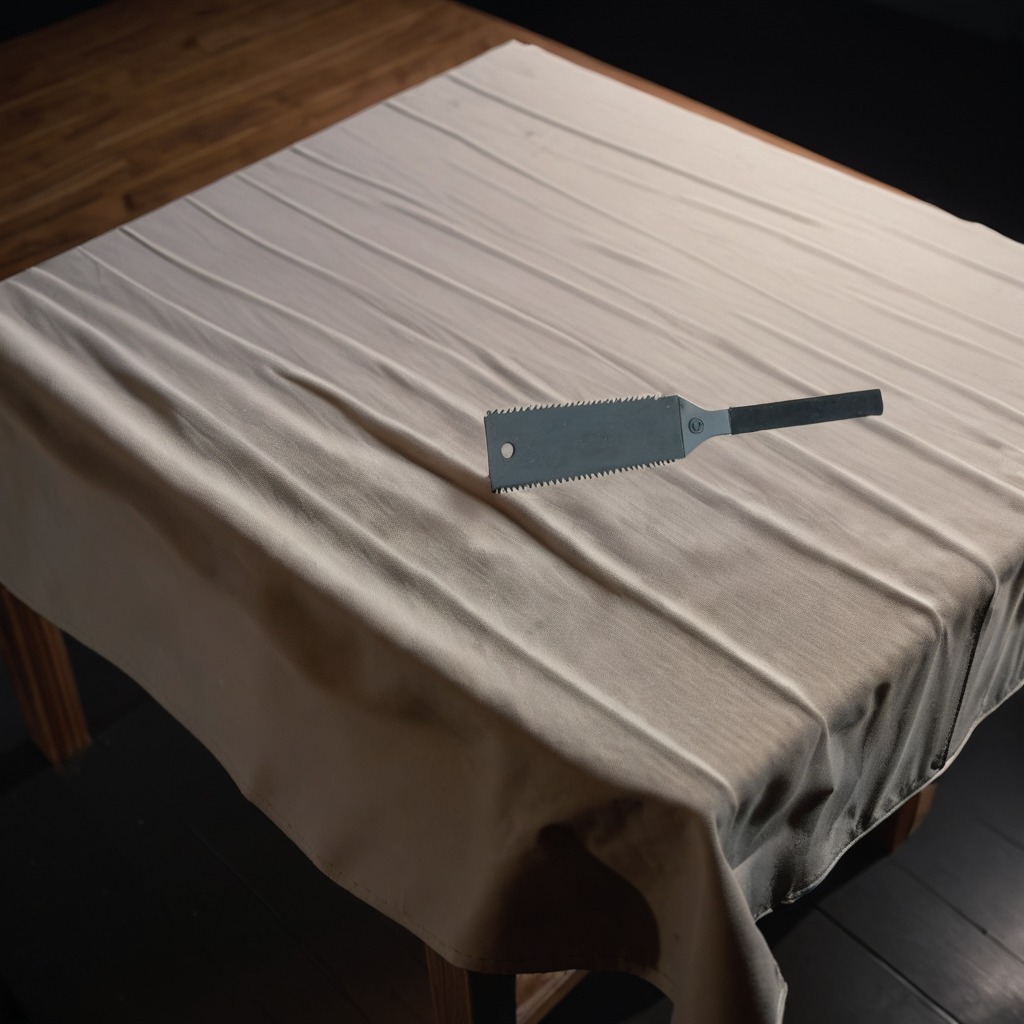
A metal saw is lying on a wooden table inside a workshop at night.